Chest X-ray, AP view. Patient: 34 years old, sex M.
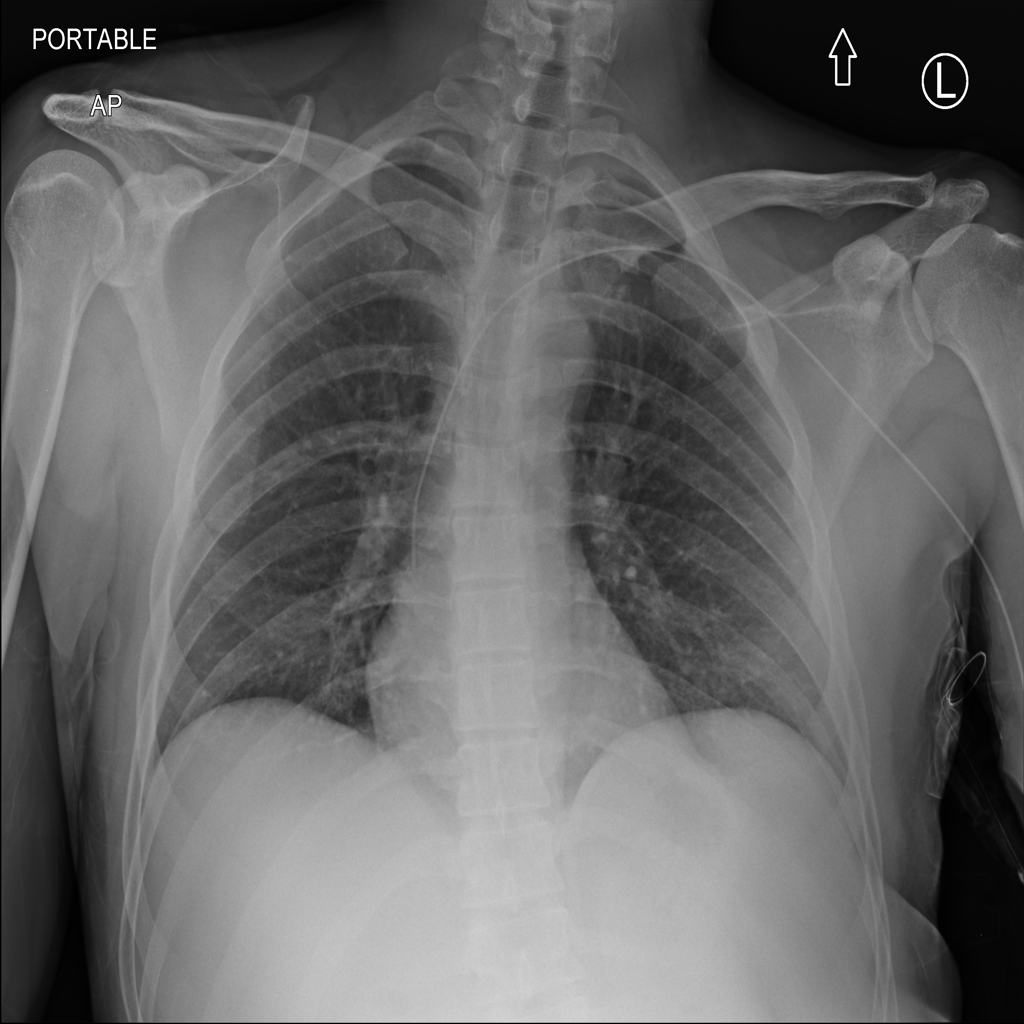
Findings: No Finding